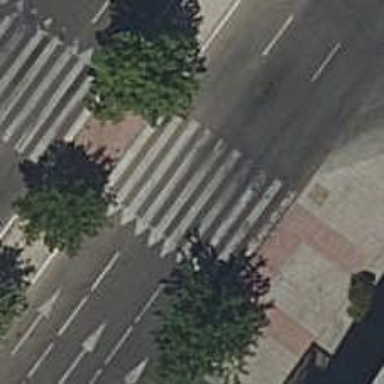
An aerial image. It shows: Pedestrian crossing with zebra markings on footway.